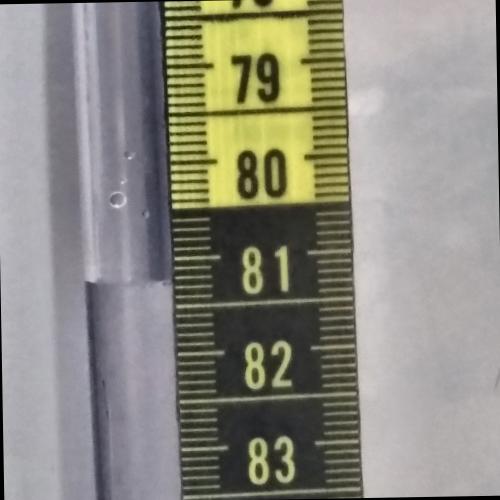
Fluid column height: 81.2 cm